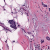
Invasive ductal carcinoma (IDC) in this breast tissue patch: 0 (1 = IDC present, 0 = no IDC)